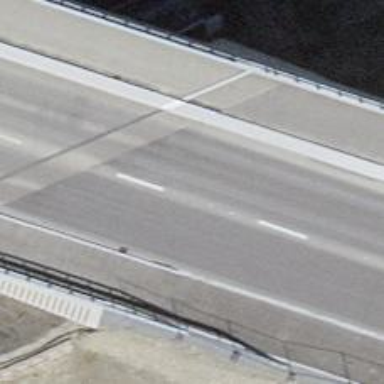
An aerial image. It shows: Tertiary road with asphalt surface and separate sidewalk.